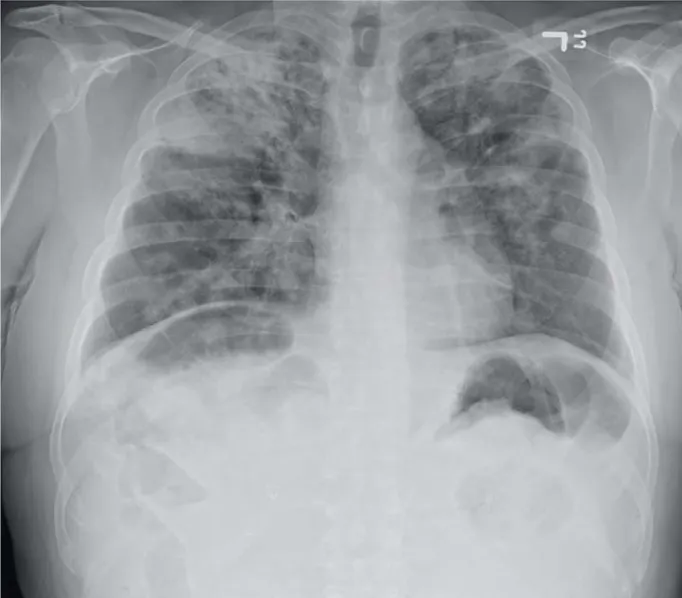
Chest X-ray. Chest X-ray shows bilateral scattered infiltrates, denser with partial consolidation in the right upper lobe bordering the minor fissure.
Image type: radiology (x_ray)